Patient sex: M
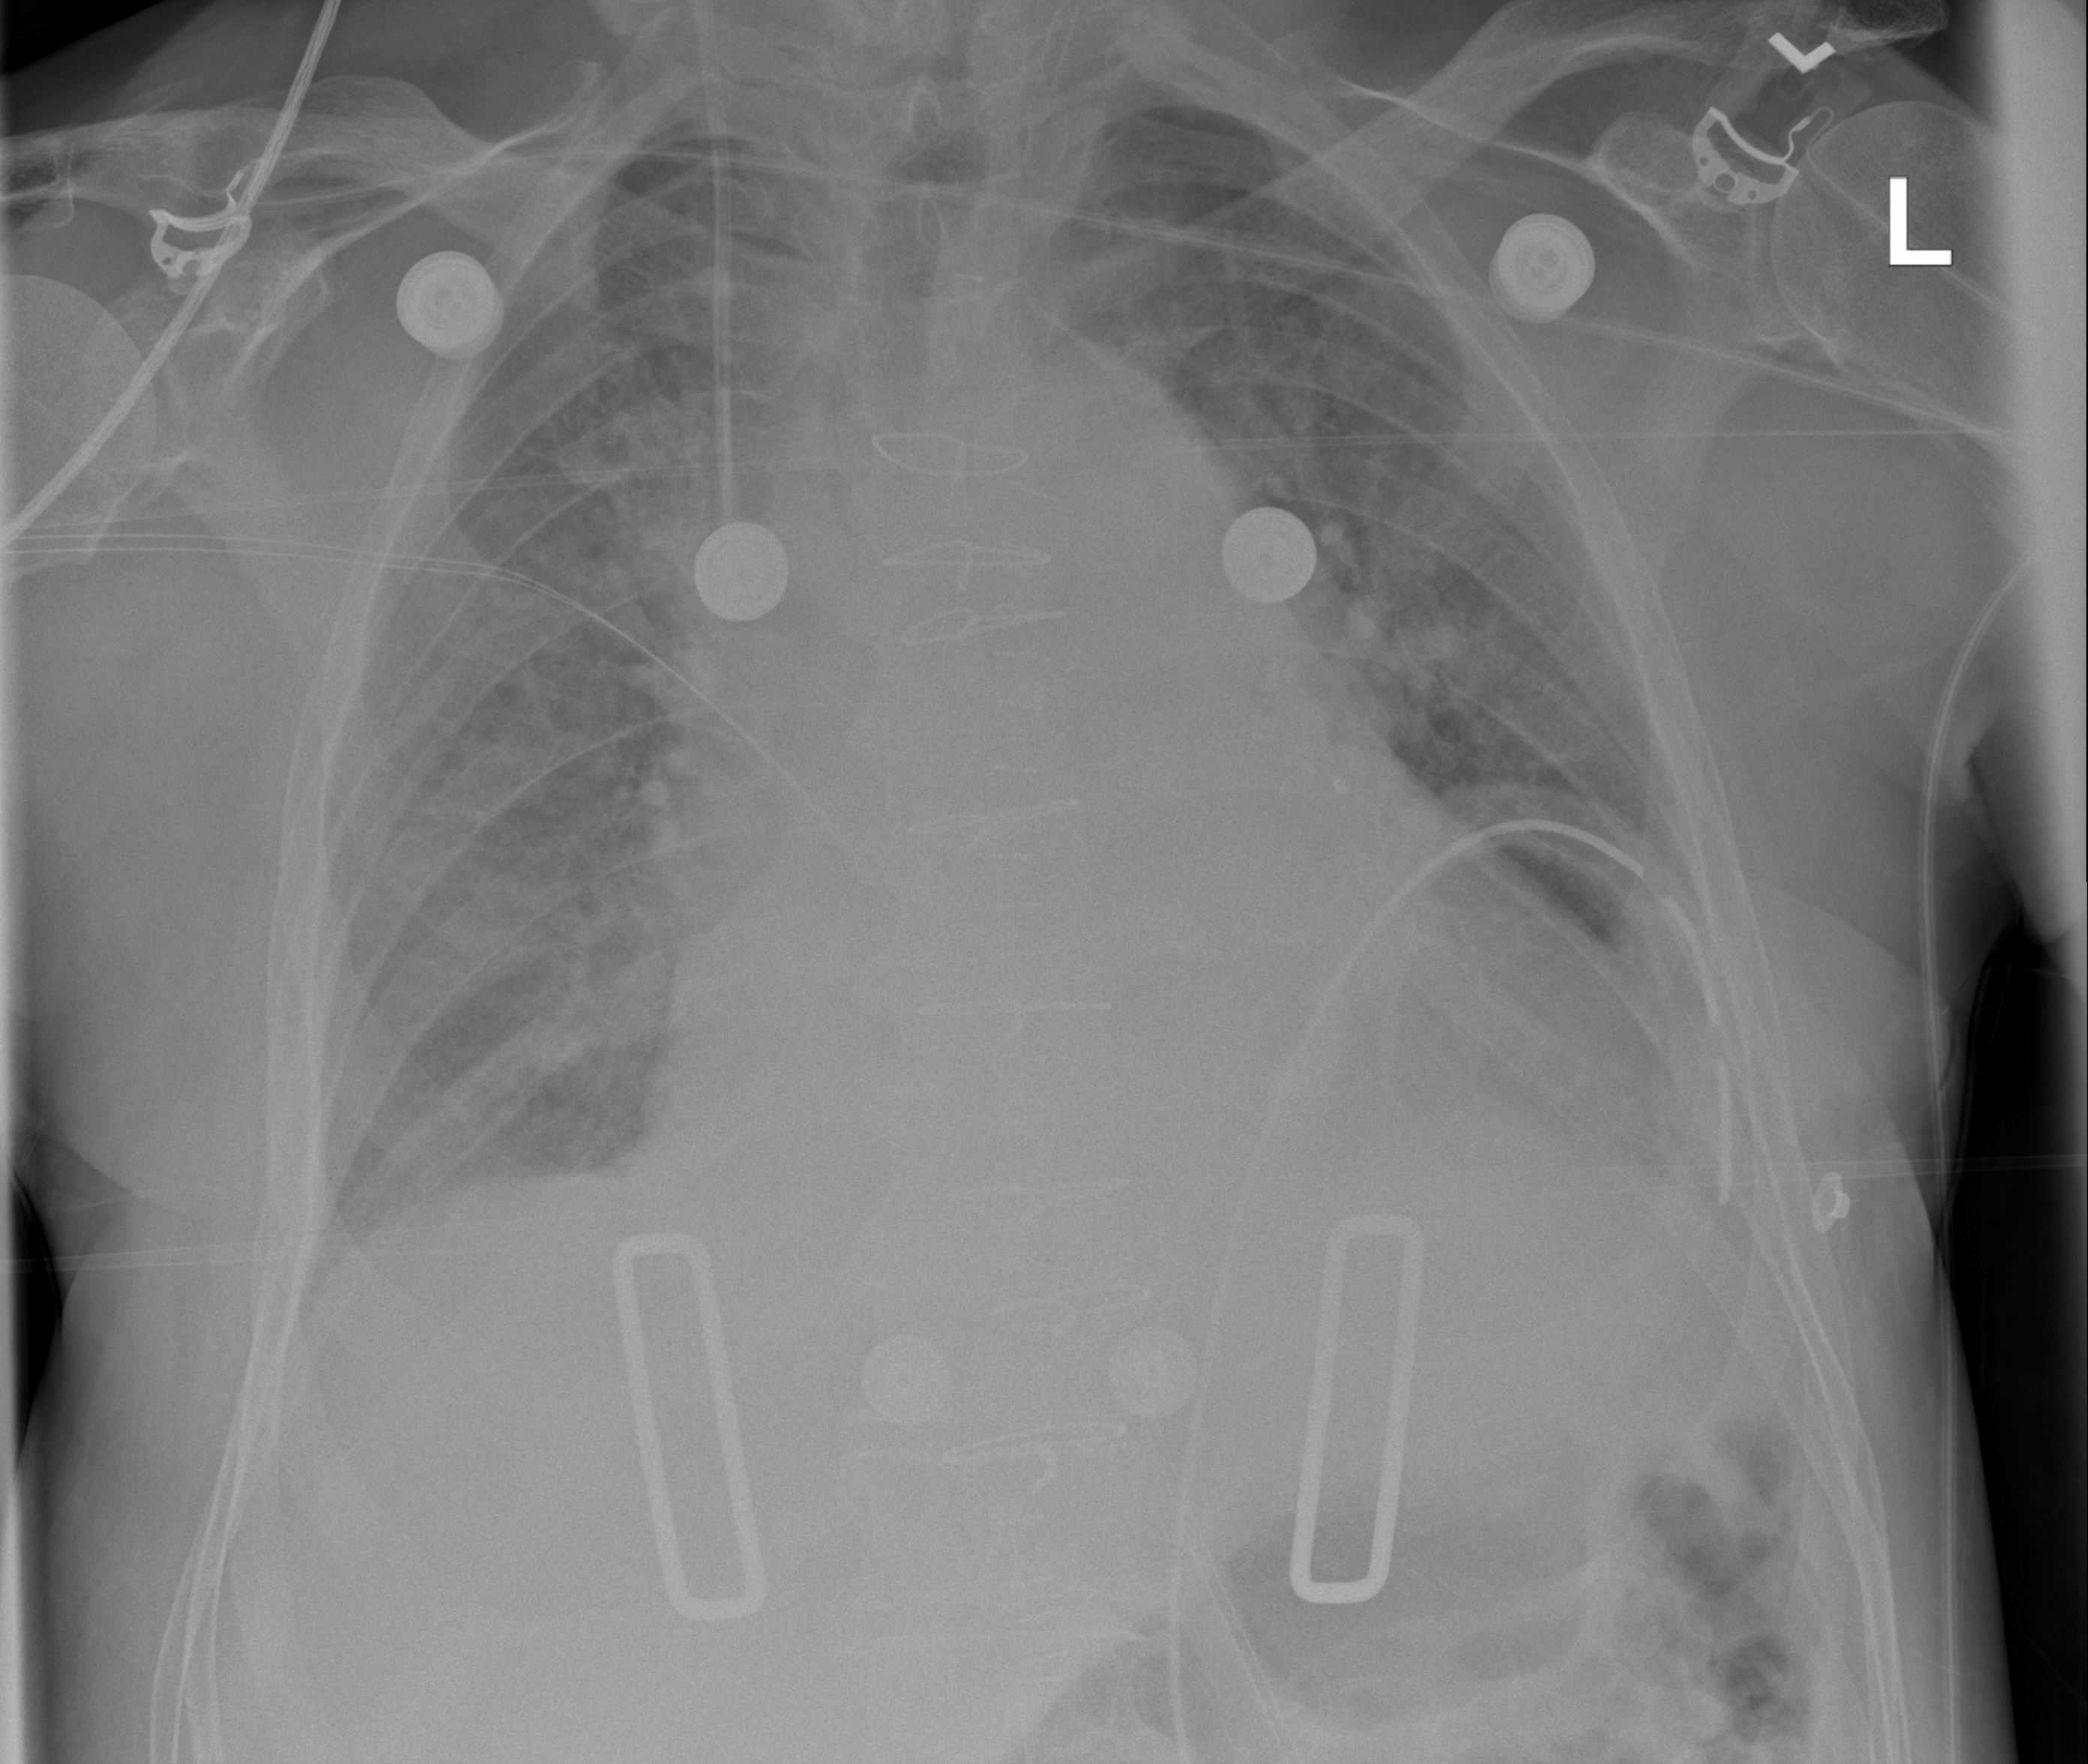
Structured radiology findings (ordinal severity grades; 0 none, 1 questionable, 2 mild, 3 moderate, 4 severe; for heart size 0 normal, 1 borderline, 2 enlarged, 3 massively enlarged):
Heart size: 2
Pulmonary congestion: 2
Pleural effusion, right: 0
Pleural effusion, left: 2
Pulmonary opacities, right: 2
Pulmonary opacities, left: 2
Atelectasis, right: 0
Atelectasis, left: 2